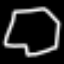
Label: octagon